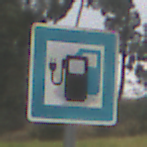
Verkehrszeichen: LadestationFuerElektrofahrzeuge
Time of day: MorningAfternoon
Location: Outdoor (Nature)
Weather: Overcast
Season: NotSpecified
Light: Natural